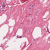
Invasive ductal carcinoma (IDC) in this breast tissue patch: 0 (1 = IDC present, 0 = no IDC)